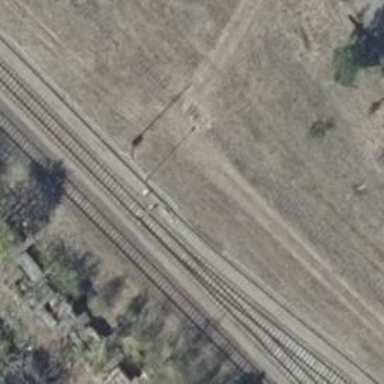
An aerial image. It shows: Railway switch with the turnout on the left side.